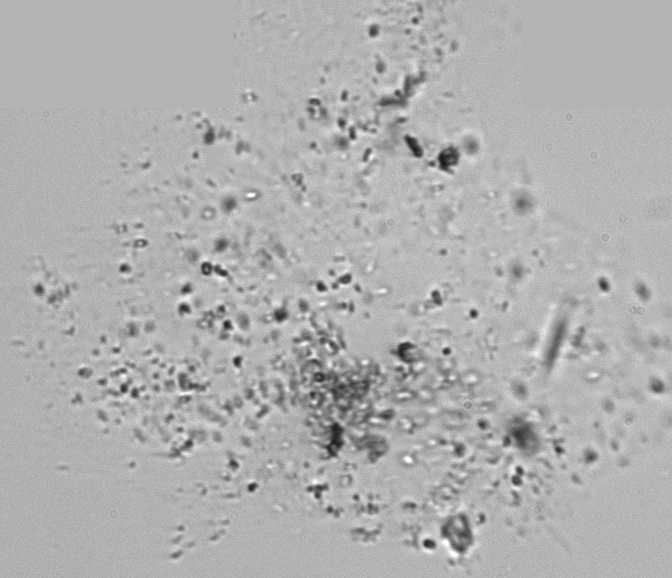
Label: Phaeocystis